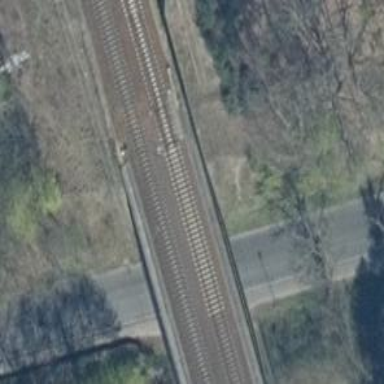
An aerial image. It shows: Railway switch with the turnout on the left side.